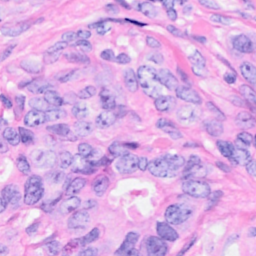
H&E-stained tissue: Breast